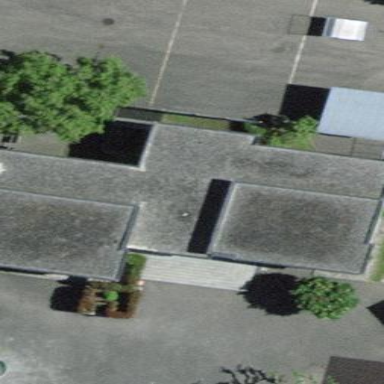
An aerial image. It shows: Kindergarten building.